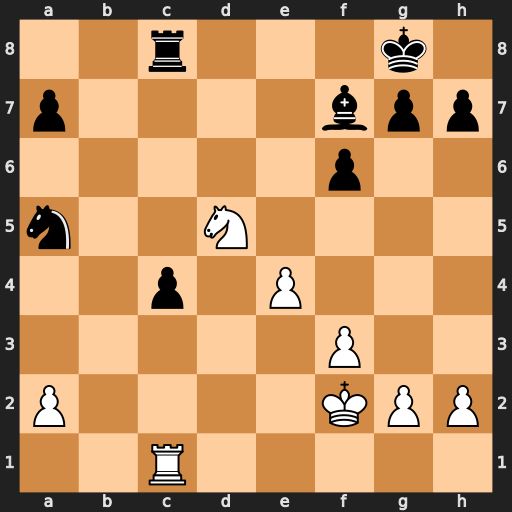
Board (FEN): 2r3k1/p4bpp/5p2/n2N4/2p1P3/5P2/P4KPP/2R5
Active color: w
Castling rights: -
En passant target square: -
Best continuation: Ne7+ Kf8 Nxc8